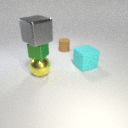
small brown rubber cylinder behind large cyan rubber cube